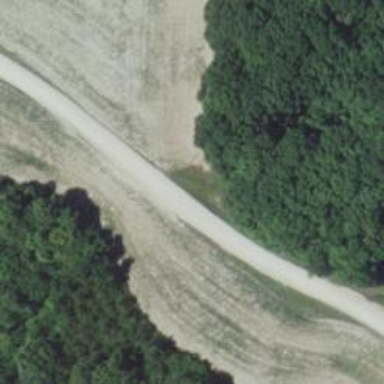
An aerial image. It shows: Unclassified road.